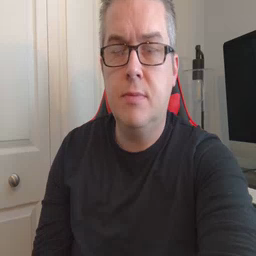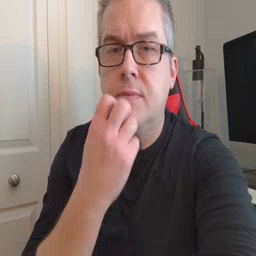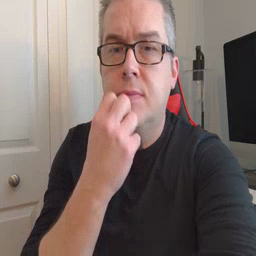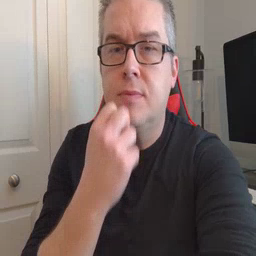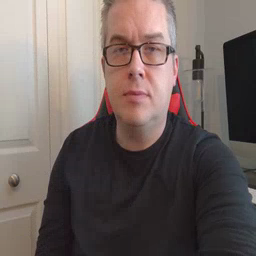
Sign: underwear